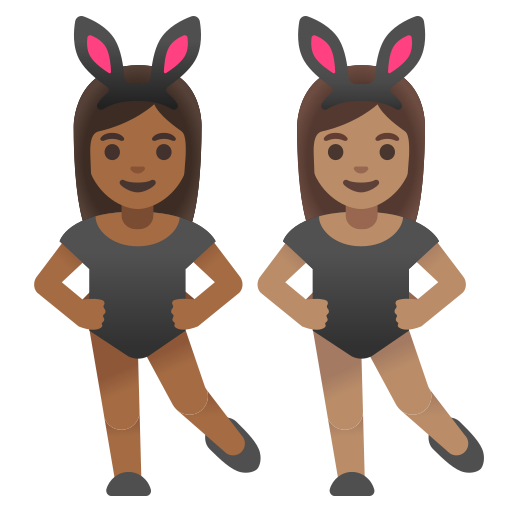
Emoji: 👩🏾‍🐰‍👩🏽